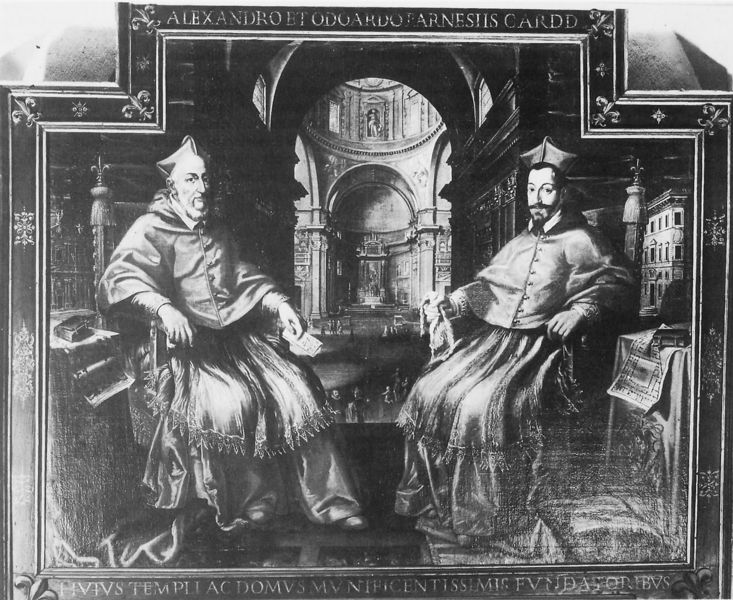
Titel: Die Kardinäle Alessandro und Obardo Farnese mit ihren Stiftungen: Il Gesù und Casa Professa
Standort: Rom, Il Gesù (EU - I - Latium)
Schlagwörter: menschen, grau, kleider, männer, schwarz, stuhl, stühle, tisch, weiss, gebäude, haus, alt, bart, kappe, mütze, architektur, rahmen, kirche, gewand, reich, gewänder, kreis, bogen, man, zwei, kuppel, bischof, papst, buch, zettel, schwarzweiss, herrscher, kardinal, talar, pfarrer, schloß, klerus, priester, mitra, lilien, prunk, cape, kardinäle, kape, alexander, richelieu, stitze, alexandro, recih, amtsmänner